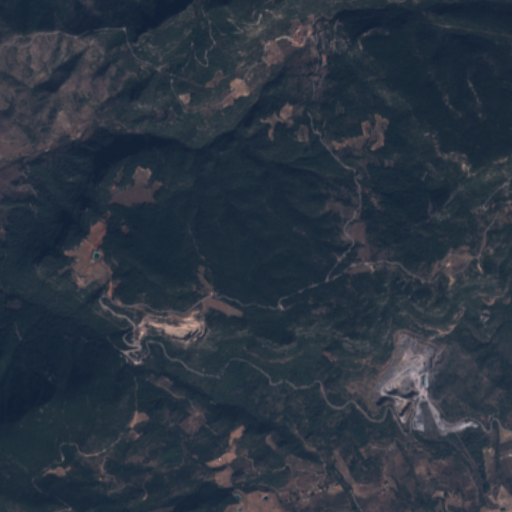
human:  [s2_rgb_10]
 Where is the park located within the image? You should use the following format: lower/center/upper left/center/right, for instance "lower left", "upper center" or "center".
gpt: The park is located in the upper center of the image.
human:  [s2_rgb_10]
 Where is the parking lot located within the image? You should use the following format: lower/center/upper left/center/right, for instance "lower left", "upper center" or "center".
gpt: The parking lot is located in the upper center of the image.
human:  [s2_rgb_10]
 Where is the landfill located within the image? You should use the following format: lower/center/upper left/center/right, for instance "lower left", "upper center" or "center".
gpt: There is no landfill in the image.